Question: Working on a SQL Server stored procedure the logic works as desired. But for some reason its returning 50 odd select statement results when running the procedure (see attached screenshot)
I could have sworn I previously implemented a solution in a similar manner but clearly not.
When running through the procedure steps manually (i.e. not executing the procedure instead manually entering the params and then running the script) it works fine returning the single record I require.
Any ideas will be greatly appreciated!
Thanks in advance.
'''
ALTER PROCEDURE [dbo].[Getdetails]
@Venue nvarchar(30),
@TeamA nvarchar(30),
@TeamB nvarchar(30)
AS
SELECT
*, hht + AHT AS HT, HFT + AFT AS FT
INTO
#temptable2
FROM
rugby
SELECT
*, FT-HT AS HT2
INTO
#temptable
FROM
#temptable2
----deal with match specific
SELECT
Venue, HomeTeam, AwayTeam,
AVG(HT) AS SPHT, AVG(FT) AS SPFT,
AVG(ht2) AS SP2HT, AVG(HT) AS GHT,
AVG(FT) AS GFT, AVG(ht2) AS G2ht,
AVG(HT) AS AHT, AVG(FT) AS AFT,
AVG(HT) AS BHT, AVG(FT) AS BFT, AVG(FT) AS AVGFT12
INTO
#tempSP
FROM
#tempTable
WHERE
#temptable.Venue LIKE @Venue
AND #temptable.HomeTeam LIKE @TeamA
AND #temptable.AwayTeam LIKE @TeamB
GROUP BY
#temptable.Venue, #temptable.HomeTeam, #temptable.AwayTeam
SELECT * FROM #tempSP
EXEC [dbo].[Getdetails] @Venue = ' Treviso', @TeamA = 'Glasgow ', @TeamB = 'Edinburgh '
'''

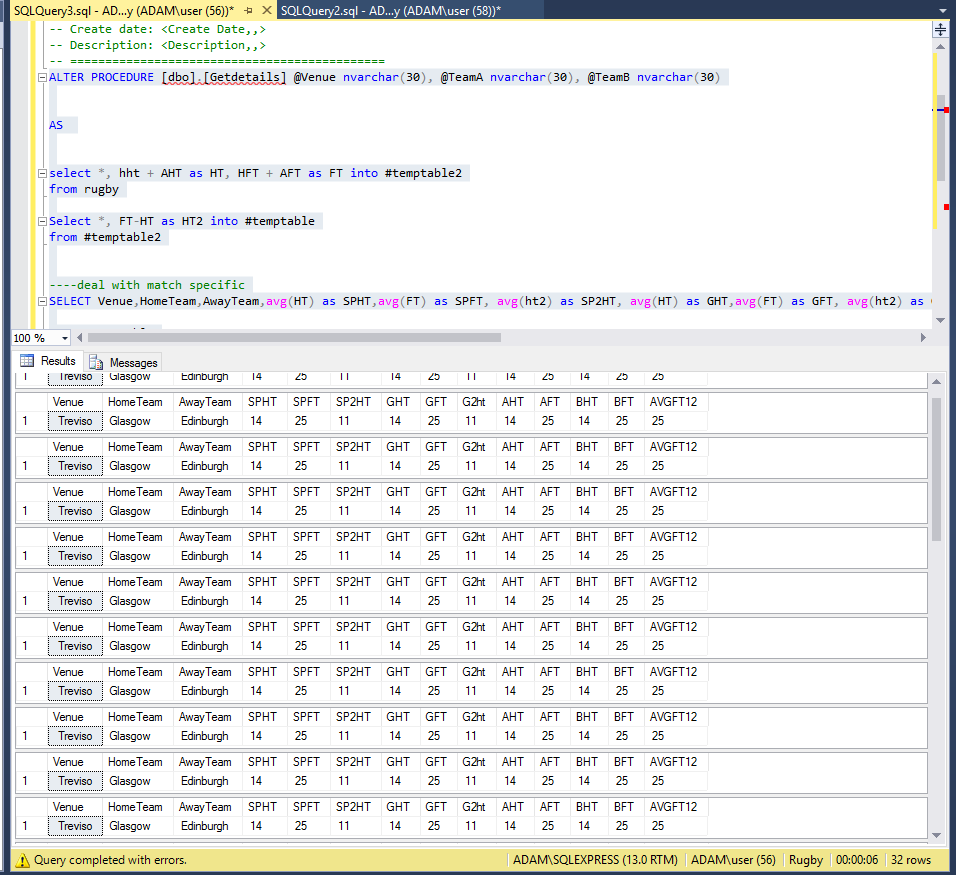
Answer: Ah, I think I see the problem.
You are calling your proc within you proc. Try going into programmibilty/Stored Procedures, right click and edit the proc, remove the exec get_details line at the bottom and apply.